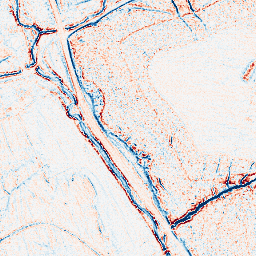
Category: edge_preserving
Decomposition family: anisotropic_diffusion
Decomposition parameters: iterations: 10
kappa: 50
gamma: 0.05
Upsampling method: bilinear
Upsampling parameters: scale: 8
Upsampling scale: 8